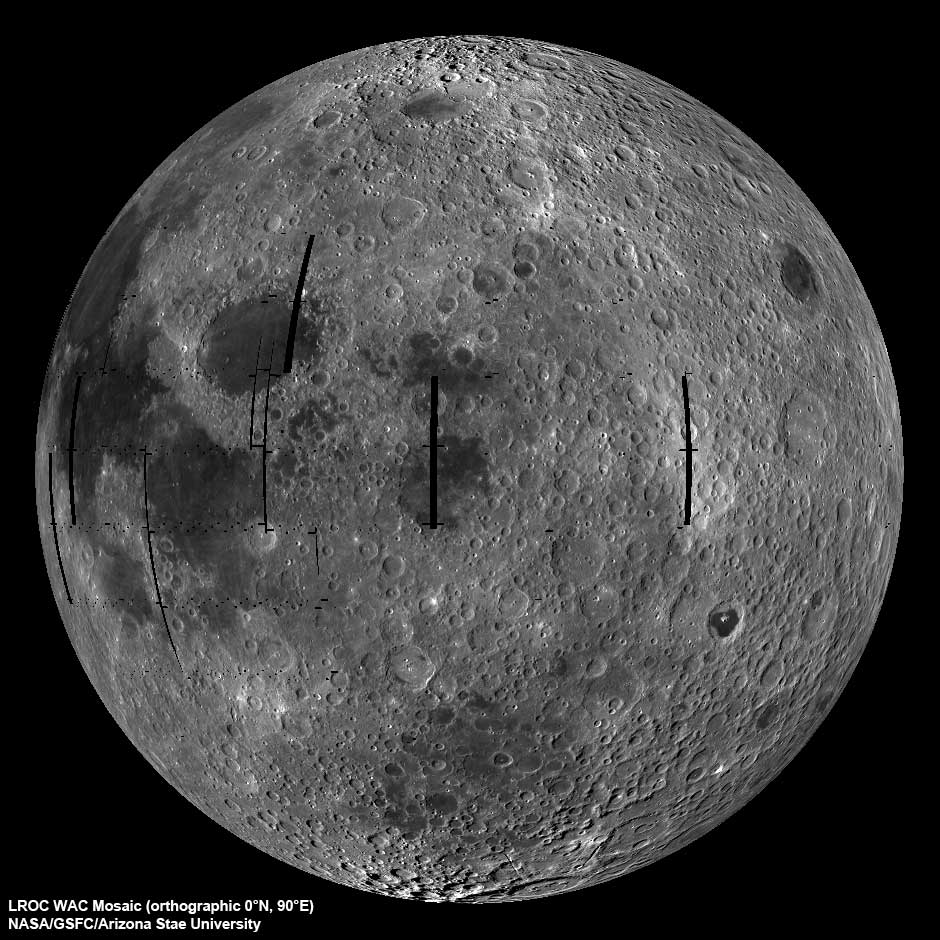
Moon Seen From the East Moon Seen From the East, moon, space, nasa, lro, goddardspaceflightcenter